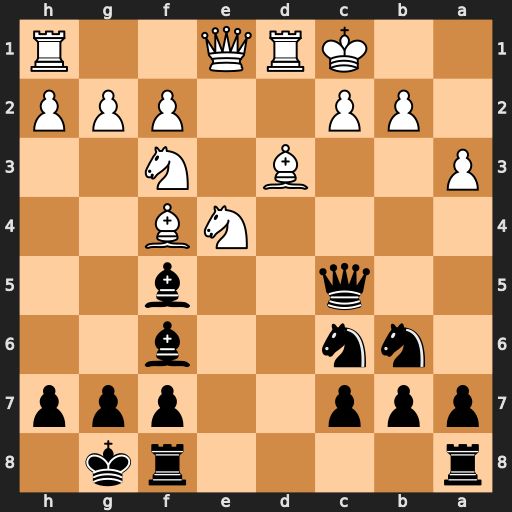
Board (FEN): r4rk1/ppp2ppp/1nn2b2/2q2b2/4NB2/P2B1N2/1PP2PPP/2KRQ2R
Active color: b
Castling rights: -
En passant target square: -
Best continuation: Bxb2+ Kxb2 Na4+